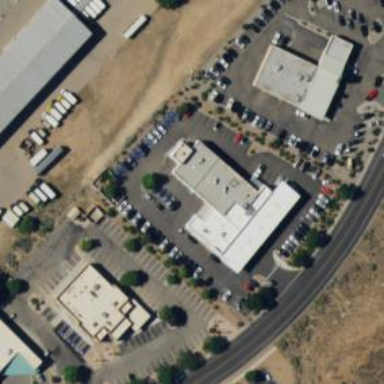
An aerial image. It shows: Building housing car shop.